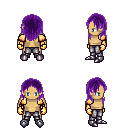
a pixel art fantasy rpg character, male body template, human, tanned skin, gold arm armor, metal pants, purple long hairstyle, gold gloves, metal boots, four views (front, back, left, right), 2x2 character sprite sheet, small pixel art, hard edges, no anti-aliasing